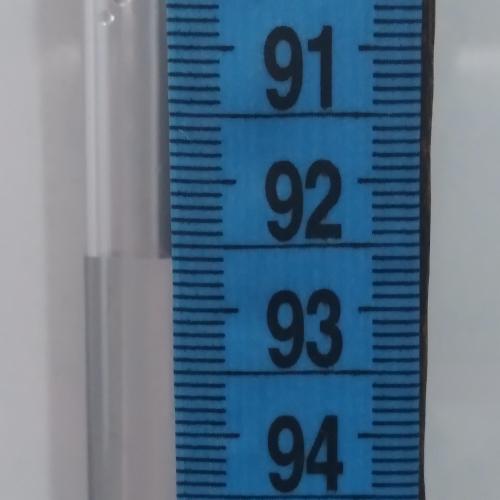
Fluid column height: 92.6 cm